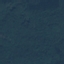
Label: Forest